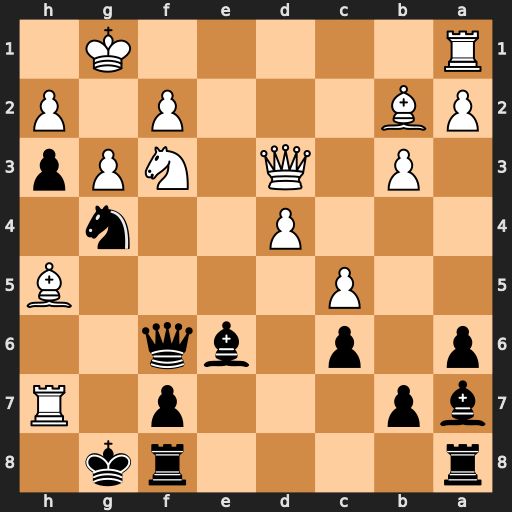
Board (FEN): r4rk1/bp3p1R/p1p1bq2/2P4B/3P2n1/1P1Q1NPp/PB3P1P/R5K1
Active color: b
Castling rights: -
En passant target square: -
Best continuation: Bf5 Qd2 Kxh7 Ng5+ Kg8